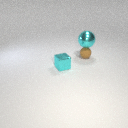
small brown rubber sphere to the right of small cyan metal cube